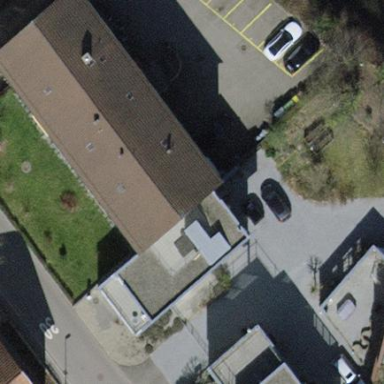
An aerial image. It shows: Flat-roofed building.